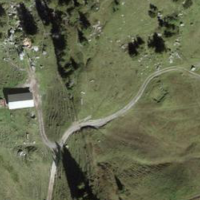
EUNIS habitat code: 26
Species observed at this site:
Parnassia palustris